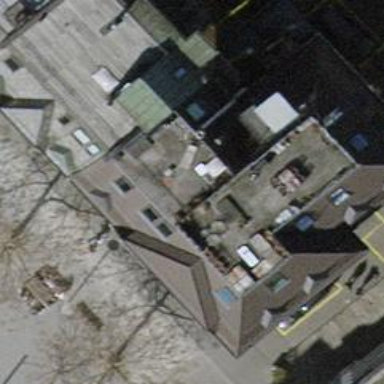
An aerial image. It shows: Unique quadruple saltbox-shaped roof outlines building with multiple apartments.